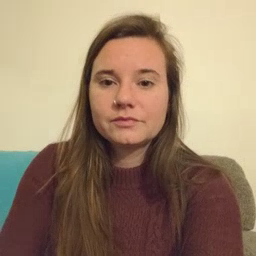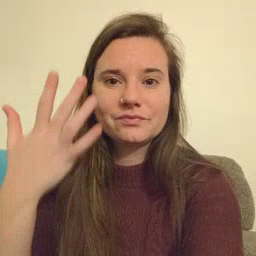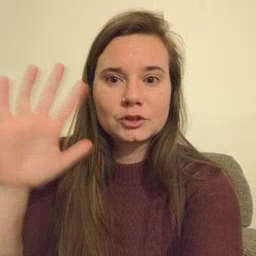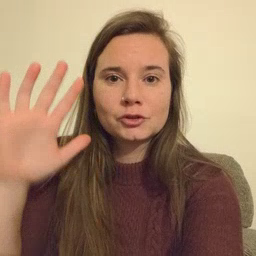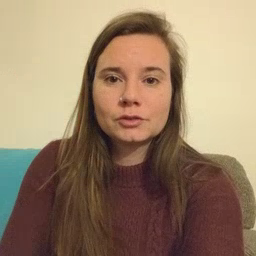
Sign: finish